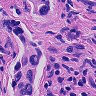
Metastatic tissue present: yes